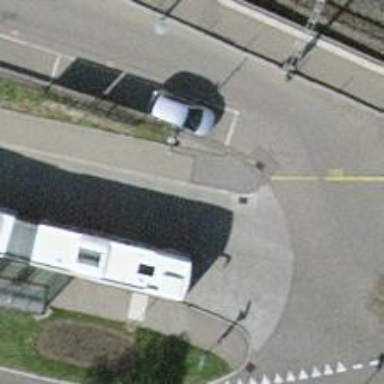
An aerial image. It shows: Bus stop with stop position for public transport.